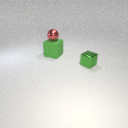
large green rubber cube below small red metal sphere